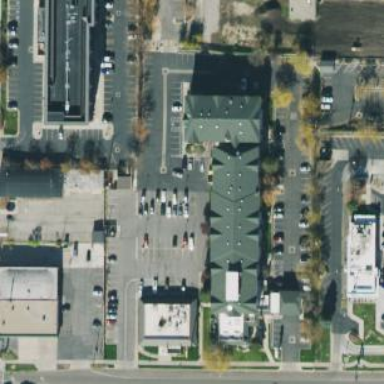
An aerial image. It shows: Commercial area.